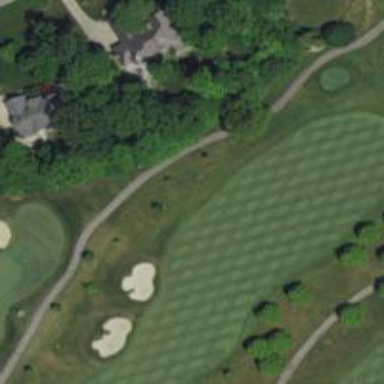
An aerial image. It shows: Pathway for golfing.